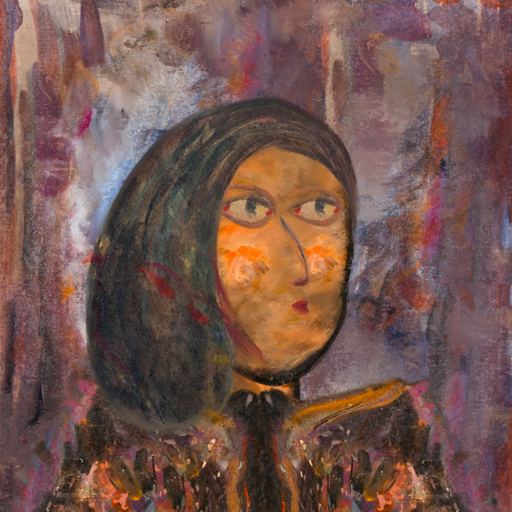
Background: Hypocrite, Head And Neck Side: Gypsy_Queen, Face Side: GypsyMother, Bust: Gypsy_Queen, Hair Side: Gypsy_Mother, Head Accessory: Blank, Second Necklace: Blank, Necklace: Blank, Baby: Blank